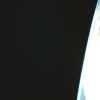
Label: space